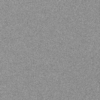
Label: dusty